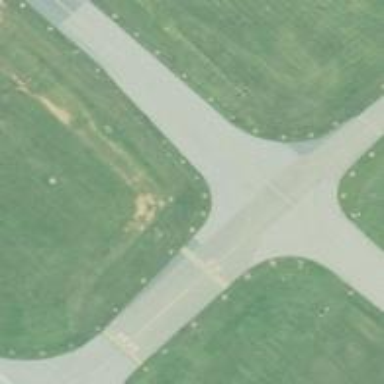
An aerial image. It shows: Image of taxiway at airport.